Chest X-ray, AP view. Patient: 46 years old, sex M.
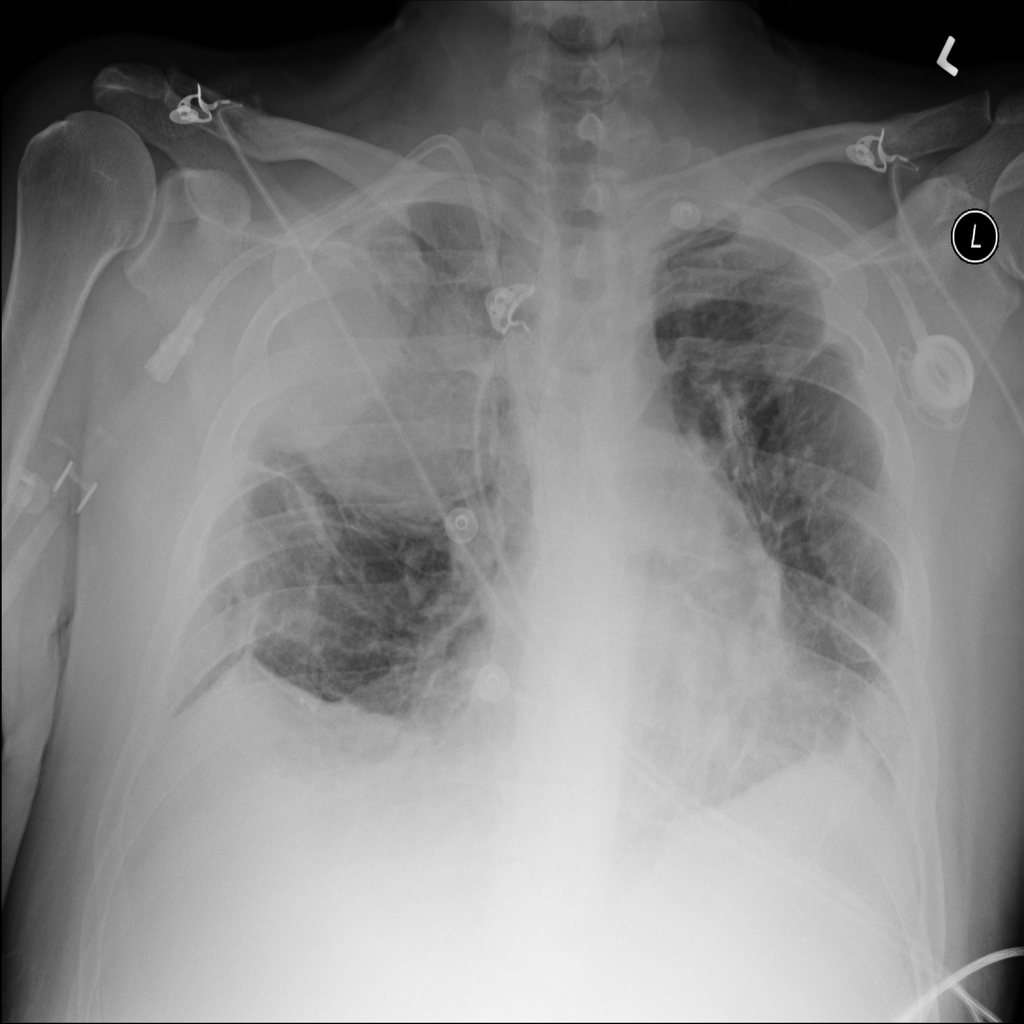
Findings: Infiltration